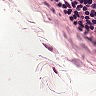
Metastatic tissue present: no